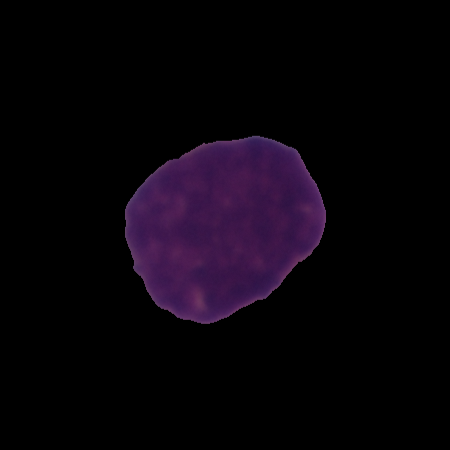
Label: cancer